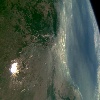
Label: land